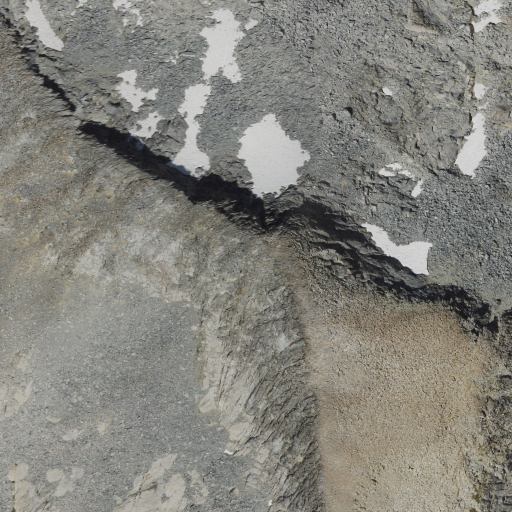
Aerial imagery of mountain in California named Ottoway Peak containing barren land, shrub, and snow